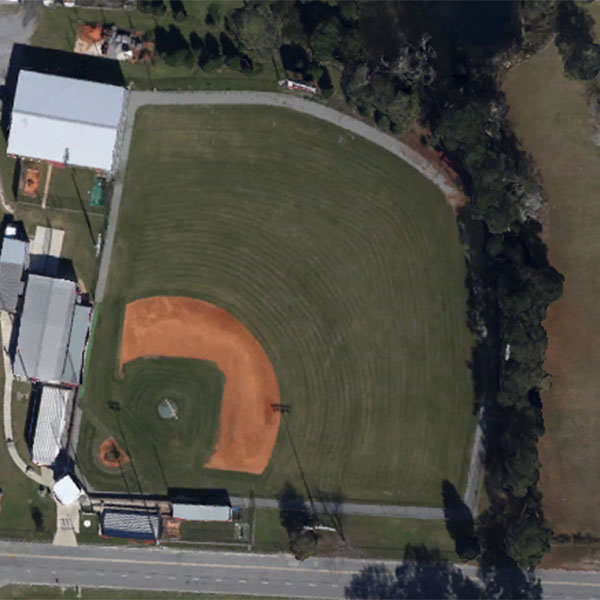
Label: BaseballField